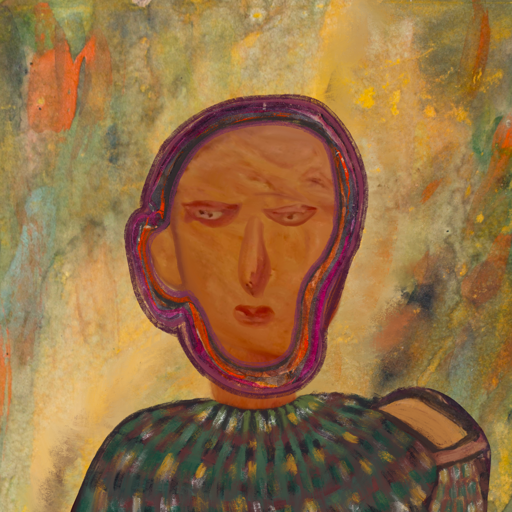
Background: Comrade, Head And Neck Front: Pious_Lady, Face Front: Pious_Lady, Bust: After_Raid, Hair Front: Hypocrite, Head Accessory: Blank, Second Necklace: Blank, Necklace: Blank, Baby: Blank